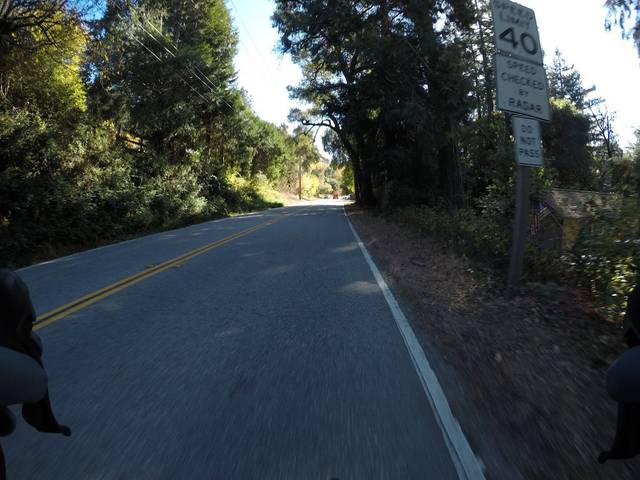
Region: United States
Coordinates: 37.064, -122.057